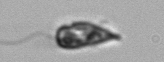
Label: Euglena